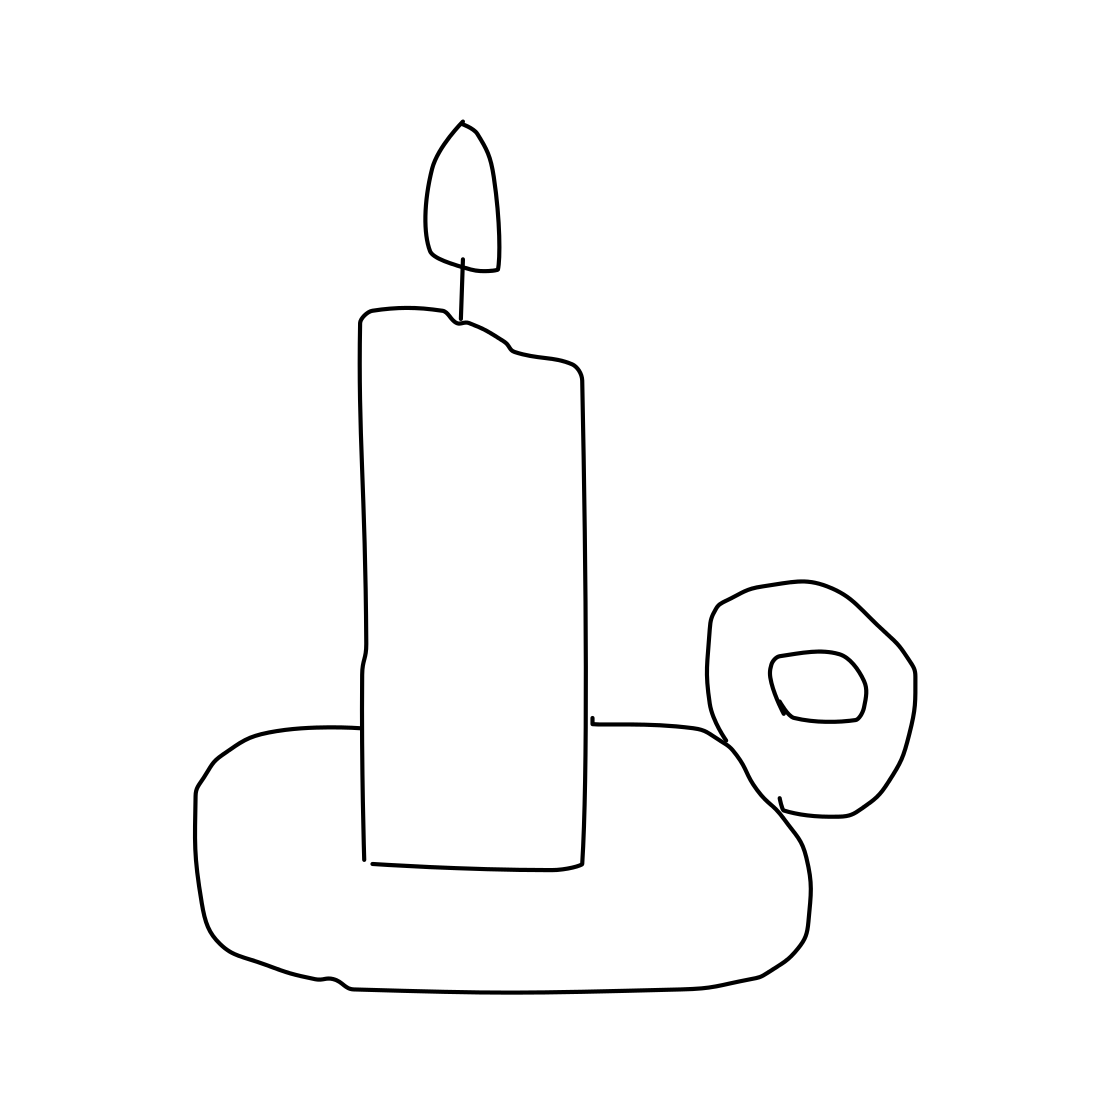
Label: candle